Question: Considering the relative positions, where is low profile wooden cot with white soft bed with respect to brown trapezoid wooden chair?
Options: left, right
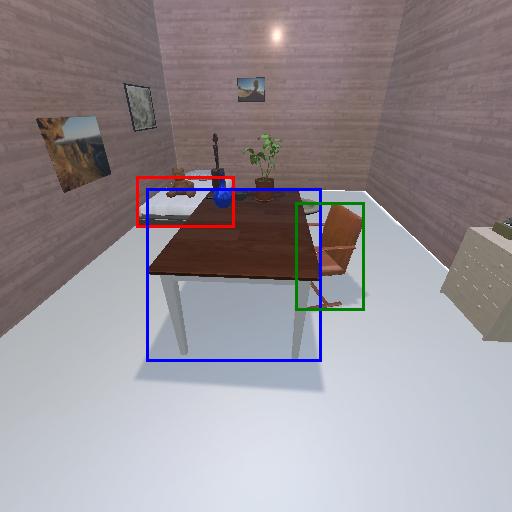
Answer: left